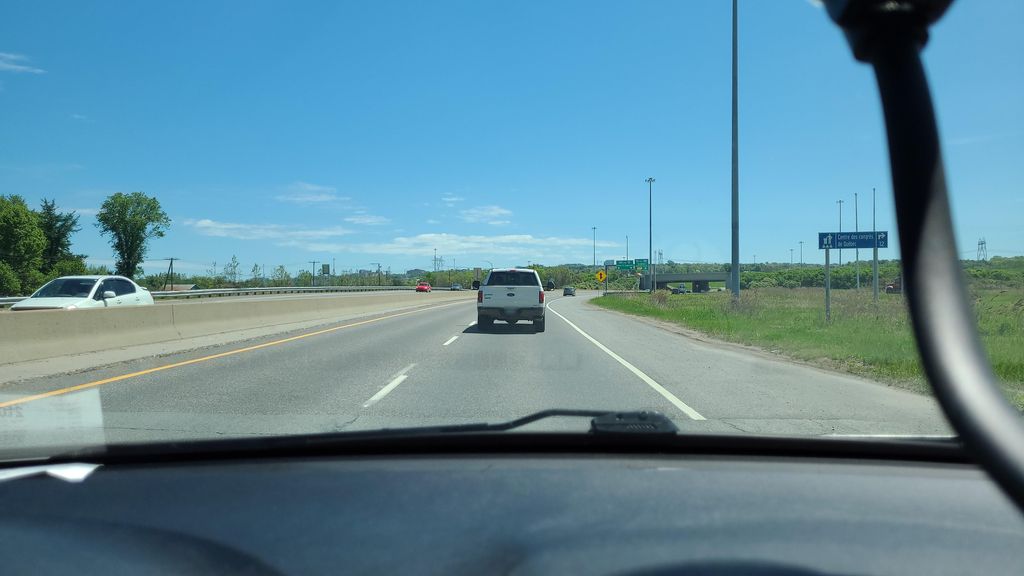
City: quebec_city